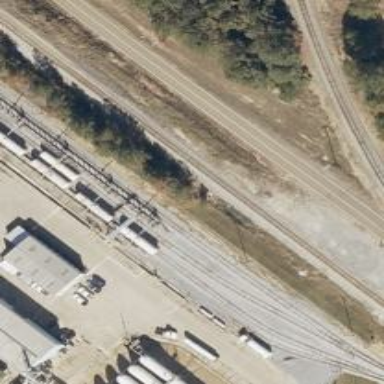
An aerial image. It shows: Railway spur junction.